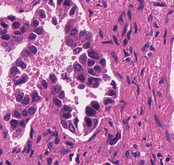
Tumor epithelial tissue: yes
Tumor-associated stroma tissue: yes
Normal tissue: no